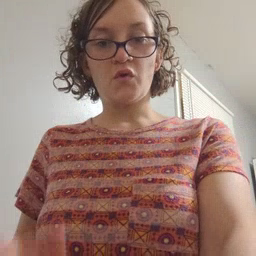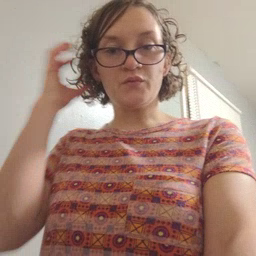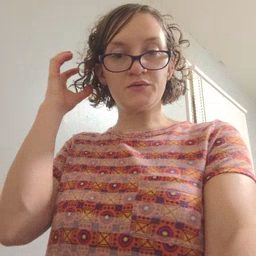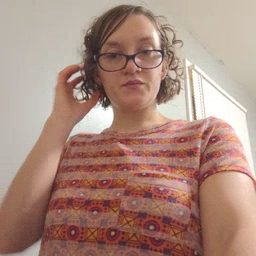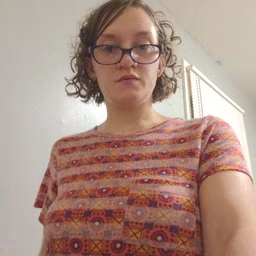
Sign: radio